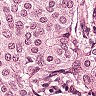
Metastatic tissue present: yes